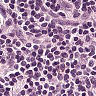
Metastatic tissue present: no